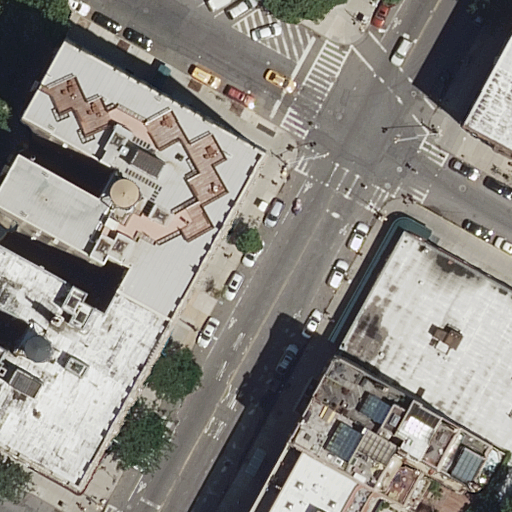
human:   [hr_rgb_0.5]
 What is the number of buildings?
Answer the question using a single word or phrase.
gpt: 6

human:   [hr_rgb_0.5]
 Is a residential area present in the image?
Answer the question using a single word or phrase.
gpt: yes

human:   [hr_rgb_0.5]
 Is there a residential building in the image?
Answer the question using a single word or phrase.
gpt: yes

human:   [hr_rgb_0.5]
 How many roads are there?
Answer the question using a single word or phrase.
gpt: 2

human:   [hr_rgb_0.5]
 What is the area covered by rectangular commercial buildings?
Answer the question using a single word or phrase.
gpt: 0m2

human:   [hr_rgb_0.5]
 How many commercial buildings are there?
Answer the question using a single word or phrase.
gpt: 0

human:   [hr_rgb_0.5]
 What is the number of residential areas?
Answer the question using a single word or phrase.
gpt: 1

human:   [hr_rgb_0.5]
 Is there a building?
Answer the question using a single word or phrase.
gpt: yes

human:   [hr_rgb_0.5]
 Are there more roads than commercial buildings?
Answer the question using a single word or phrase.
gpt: yes

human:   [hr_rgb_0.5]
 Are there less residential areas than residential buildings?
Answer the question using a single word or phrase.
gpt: yes

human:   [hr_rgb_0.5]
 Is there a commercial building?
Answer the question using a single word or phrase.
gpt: no

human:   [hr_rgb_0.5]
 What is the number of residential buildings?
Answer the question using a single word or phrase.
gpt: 6

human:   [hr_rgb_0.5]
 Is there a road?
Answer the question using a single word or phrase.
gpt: yes

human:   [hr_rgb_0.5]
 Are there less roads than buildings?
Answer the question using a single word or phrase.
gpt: yes

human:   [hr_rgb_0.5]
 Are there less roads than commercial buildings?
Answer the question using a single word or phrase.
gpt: no

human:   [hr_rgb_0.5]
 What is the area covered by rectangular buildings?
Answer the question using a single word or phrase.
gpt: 991m2

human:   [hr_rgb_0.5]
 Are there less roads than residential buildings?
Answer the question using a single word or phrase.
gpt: yes

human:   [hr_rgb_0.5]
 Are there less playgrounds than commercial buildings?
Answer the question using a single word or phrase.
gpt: no

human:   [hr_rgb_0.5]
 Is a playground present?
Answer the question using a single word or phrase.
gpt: yes

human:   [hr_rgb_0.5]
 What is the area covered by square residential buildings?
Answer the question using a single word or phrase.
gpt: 0m2

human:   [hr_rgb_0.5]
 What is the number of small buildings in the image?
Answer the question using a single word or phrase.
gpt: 3

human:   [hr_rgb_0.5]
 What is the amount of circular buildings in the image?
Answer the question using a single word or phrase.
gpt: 0

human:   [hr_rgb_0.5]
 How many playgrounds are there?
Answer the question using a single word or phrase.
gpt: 1

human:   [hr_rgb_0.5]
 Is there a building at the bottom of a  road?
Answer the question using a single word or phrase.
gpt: yes

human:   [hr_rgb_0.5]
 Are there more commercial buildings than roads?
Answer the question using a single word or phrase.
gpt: no

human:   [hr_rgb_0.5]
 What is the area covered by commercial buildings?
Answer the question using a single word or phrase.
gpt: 0m2

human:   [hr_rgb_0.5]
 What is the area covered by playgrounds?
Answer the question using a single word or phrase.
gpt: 3319m2

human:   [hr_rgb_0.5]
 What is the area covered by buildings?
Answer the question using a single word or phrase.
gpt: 2527m2

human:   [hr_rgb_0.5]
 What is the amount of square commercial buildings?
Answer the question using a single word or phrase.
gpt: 0

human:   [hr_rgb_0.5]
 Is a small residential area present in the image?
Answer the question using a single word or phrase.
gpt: no

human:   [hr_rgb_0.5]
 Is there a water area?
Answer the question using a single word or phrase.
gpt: no

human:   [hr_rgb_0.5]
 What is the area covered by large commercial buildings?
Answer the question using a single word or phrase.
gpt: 0m2

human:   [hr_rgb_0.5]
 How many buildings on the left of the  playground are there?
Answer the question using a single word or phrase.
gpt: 0

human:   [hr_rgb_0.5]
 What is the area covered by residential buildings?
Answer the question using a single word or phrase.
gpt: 2527m2

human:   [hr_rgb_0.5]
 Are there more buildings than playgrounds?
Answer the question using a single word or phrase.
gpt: yes

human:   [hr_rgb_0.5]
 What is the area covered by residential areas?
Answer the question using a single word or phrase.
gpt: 194m2

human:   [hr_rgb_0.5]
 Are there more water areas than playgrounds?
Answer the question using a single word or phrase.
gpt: no

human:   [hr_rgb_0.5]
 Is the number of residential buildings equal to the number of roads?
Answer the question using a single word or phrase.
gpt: no

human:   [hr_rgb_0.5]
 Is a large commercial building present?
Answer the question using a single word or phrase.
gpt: no

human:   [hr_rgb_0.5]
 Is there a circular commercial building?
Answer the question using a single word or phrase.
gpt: no

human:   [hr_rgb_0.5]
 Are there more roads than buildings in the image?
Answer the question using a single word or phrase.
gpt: no

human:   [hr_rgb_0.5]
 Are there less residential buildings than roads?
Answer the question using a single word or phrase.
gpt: no

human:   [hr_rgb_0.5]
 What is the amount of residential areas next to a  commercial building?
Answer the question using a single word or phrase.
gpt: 0

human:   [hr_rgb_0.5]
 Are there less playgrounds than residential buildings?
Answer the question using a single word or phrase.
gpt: yes

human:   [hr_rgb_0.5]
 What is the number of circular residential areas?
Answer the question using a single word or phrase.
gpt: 0

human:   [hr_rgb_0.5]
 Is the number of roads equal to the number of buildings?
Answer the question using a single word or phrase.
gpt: no

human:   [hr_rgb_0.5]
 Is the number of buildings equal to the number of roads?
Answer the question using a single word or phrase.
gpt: no

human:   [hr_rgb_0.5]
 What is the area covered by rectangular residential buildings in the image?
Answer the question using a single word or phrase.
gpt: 991m2

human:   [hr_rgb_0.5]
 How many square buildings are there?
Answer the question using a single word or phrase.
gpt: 0

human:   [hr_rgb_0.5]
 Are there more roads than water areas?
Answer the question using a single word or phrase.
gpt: yes

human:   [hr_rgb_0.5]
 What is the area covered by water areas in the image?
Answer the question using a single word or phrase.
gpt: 0m2

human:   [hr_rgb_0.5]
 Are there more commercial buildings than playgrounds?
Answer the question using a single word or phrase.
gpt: no

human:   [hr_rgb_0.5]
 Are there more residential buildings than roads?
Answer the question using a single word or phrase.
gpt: yes

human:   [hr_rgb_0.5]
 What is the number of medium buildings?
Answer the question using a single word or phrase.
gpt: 1

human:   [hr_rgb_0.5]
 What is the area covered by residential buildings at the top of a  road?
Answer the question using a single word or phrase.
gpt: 1067m2

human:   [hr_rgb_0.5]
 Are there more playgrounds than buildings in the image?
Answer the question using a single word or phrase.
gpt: no

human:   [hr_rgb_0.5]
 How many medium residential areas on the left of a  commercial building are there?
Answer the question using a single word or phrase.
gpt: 0

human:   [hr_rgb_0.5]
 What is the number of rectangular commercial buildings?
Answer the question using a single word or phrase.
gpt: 0

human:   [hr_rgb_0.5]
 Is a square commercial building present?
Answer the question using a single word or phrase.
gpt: no

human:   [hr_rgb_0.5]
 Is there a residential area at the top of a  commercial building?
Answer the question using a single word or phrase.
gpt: no

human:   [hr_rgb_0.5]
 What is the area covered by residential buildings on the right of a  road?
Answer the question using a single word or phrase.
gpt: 1136m2

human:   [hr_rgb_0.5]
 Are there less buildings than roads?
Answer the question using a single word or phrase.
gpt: no

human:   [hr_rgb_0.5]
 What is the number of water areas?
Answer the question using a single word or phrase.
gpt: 0

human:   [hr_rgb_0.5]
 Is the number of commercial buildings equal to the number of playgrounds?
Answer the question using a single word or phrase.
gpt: no